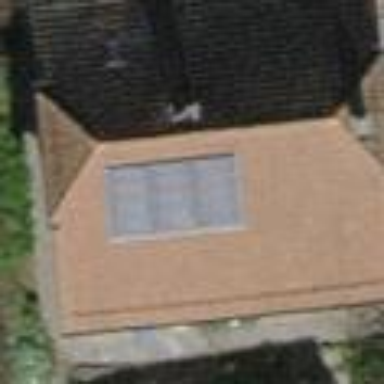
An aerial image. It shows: Building with tiled roof.